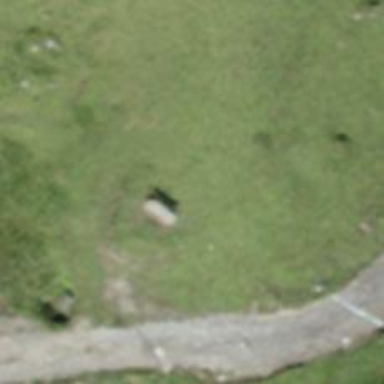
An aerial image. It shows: Bench.